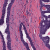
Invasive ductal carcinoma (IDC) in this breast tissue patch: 0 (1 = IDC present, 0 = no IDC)